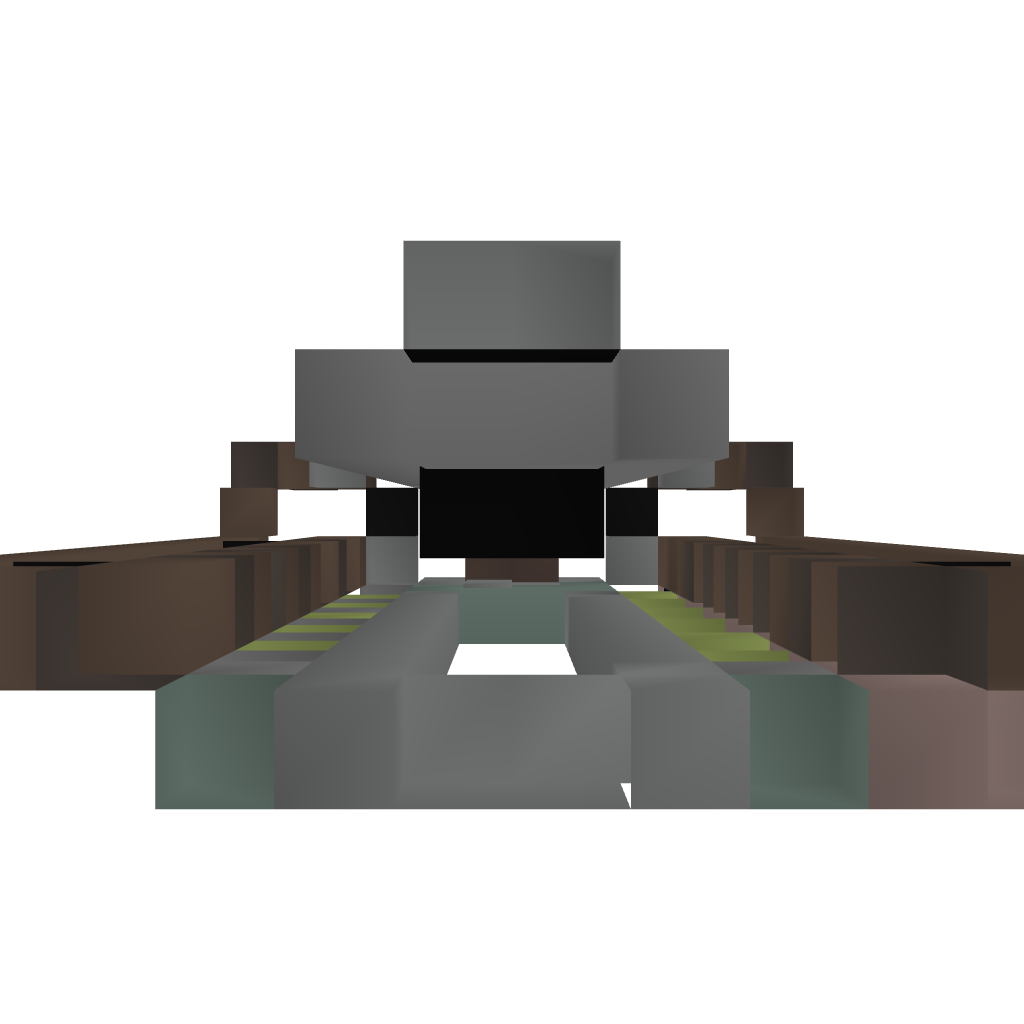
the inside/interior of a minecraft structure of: Corridor Run